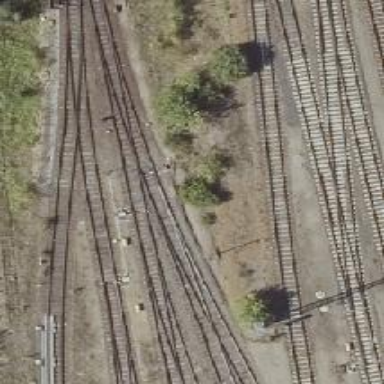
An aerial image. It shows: Railway yard in service.